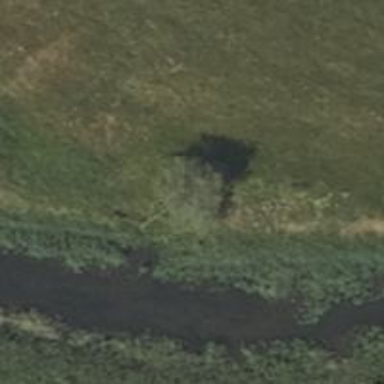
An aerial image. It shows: Deciduous broadleaved tree.